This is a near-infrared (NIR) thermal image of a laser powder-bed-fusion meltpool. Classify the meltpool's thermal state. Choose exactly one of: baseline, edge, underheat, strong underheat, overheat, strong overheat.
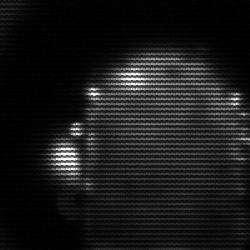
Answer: baseline